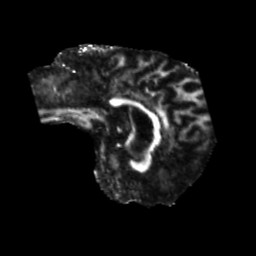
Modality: FA
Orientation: sagittal
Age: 68
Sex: male
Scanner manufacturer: siemens
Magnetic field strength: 3 T
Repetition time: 5.25 s
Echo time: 0.08 s